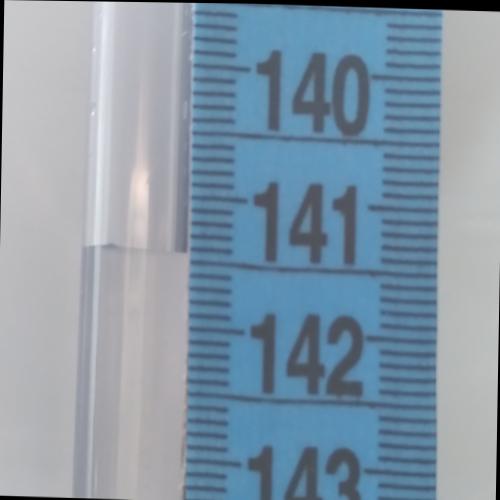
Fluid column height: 141.4 cm